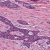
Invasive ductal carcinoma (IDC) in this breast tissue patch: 1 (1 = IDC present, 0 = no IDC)